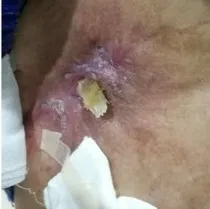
Sore and ulcers. (B-E) By the second and fifth visits, the sore and ulcers were significantly improved.
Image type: medical_photograph (skin_photograph)